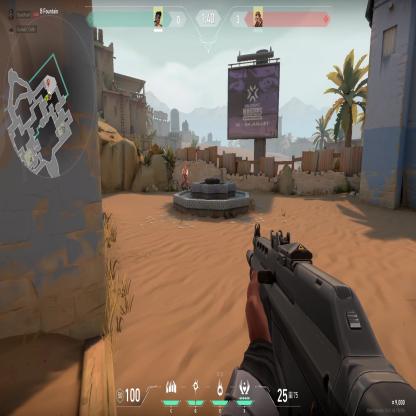
Label: enemy